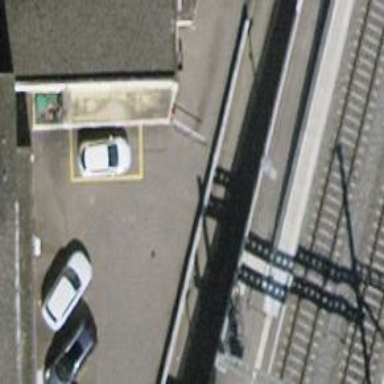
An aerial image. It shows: Lift gate barrier.